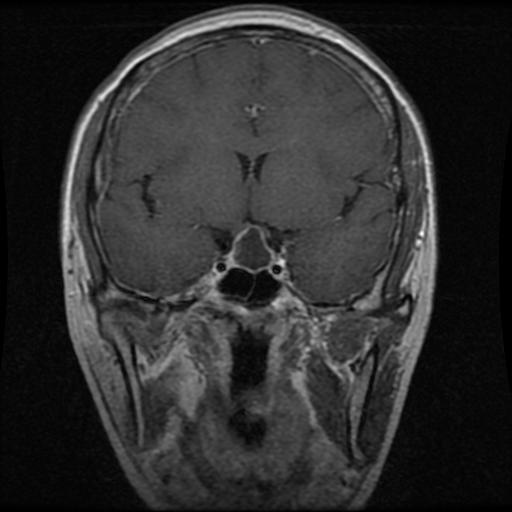
Label: pituitary